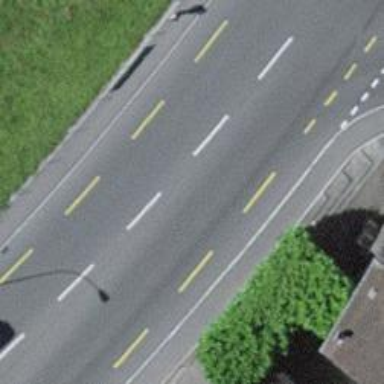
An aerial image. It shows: Primary highway with asphalt surface. There is sidewalk on the left side and soft lane for cycling on the left side.